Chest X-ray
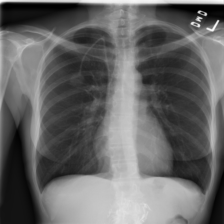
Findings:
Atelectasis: negative
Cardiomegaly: negative
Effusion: negative
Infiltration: negative
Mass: negative
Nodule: negative
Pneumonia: negative
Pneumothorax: negative
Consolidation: negative
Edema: negative
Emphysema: negative
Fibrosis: negative
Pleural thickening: negative
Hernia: negative